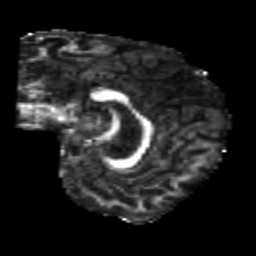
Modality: FA
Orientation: sagittal
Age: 21
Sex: male
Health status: healthy
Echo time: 0.074 s